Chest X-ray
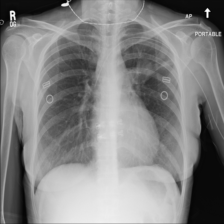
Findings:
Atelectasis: negative
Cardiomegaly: negative
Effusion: negative
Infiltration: negative
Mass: negative
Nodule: negative
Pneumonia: negative
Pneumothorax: negative
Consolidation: negative
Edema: negative
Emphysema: negative
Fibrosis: negative
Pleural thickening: negative
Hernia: negative